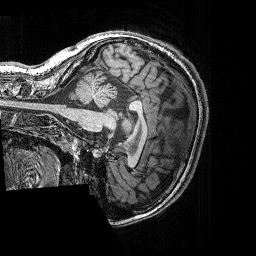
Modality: T1w
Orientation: sagittal
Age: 21
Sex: female
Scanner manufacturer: siemens
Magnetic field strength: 3 T
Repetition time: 2.25 s
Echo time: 0.00418 s